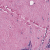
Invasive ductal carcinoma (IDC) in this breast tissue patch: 1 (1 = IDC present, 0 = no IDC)